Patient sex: M
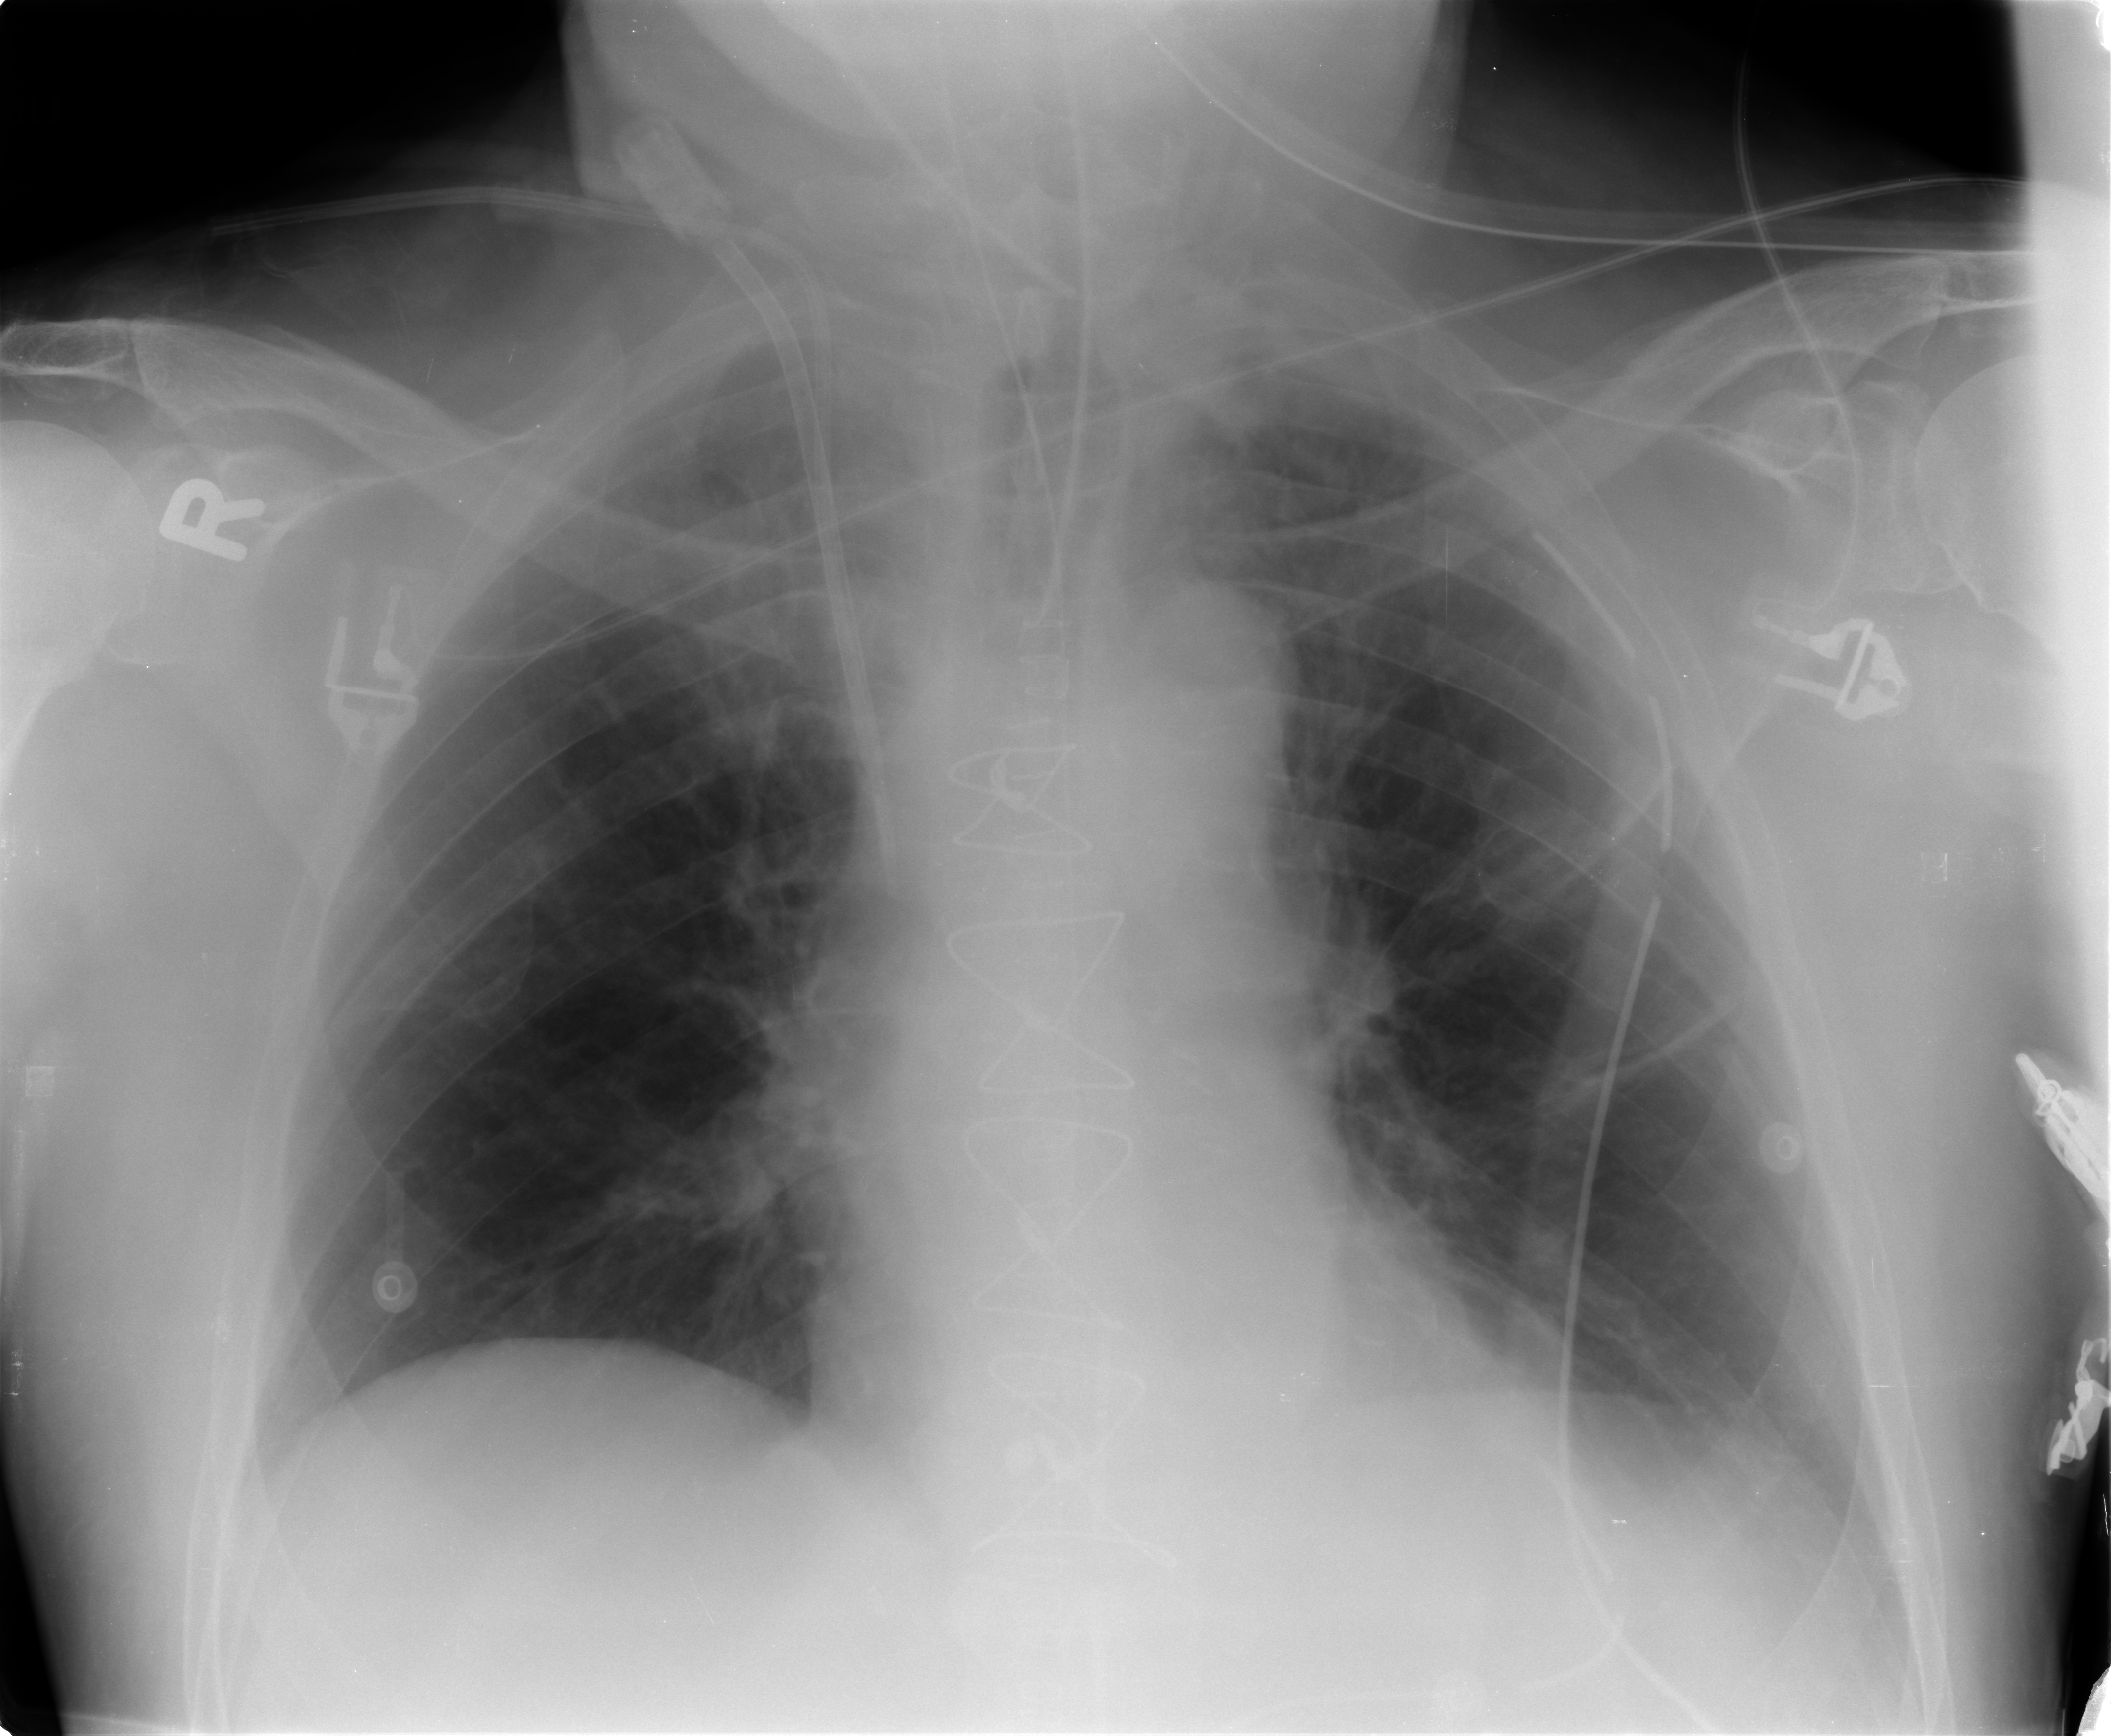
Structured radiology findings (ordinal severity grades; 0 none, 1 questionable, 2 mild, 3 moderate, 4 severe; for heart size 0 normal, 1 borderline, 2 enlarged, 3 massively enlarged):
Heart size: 0
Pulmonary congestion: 1
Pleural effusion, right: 0
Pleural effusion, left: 0
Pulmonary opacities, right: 0
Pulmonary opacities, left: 0
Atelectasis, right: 1
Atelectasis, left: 1